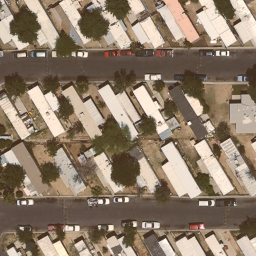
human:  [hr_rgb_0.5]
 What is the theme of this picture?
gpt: mobile home park

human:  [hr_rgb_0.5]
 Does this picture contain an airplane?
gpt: no

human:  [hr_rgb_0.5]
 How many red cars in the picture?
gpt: five

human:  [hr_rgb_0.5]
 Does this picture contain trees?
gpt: yes

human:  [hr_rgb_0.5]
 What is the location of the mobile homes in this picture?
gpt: up, center and bottom